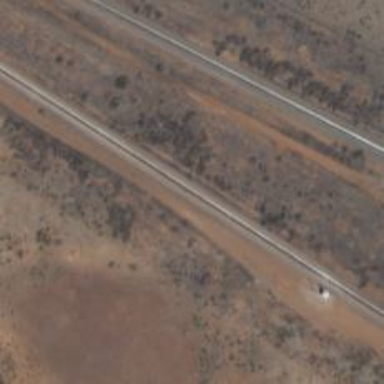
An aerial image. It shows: Railway track.